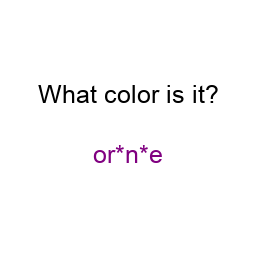
Color: purple
Color name shown: orange
Background color: white
Question text color: black